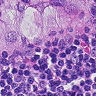
Metastatic tissue present: yes